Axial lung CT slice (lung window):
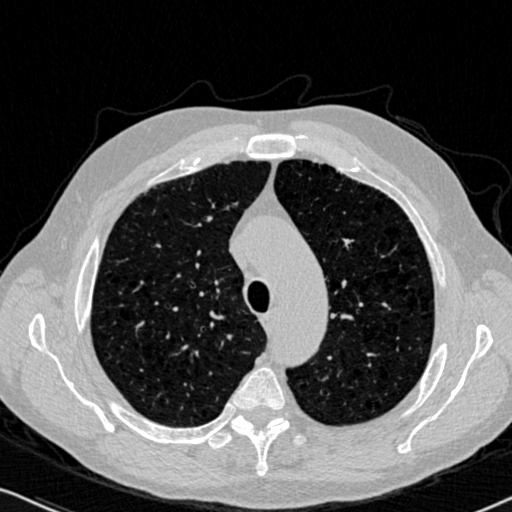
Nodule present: no